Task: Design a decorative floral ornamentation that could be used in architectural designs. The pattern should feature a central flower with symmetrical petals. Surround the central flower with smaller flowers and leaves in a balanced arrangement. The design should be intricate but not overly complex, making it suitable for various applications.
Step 1658:
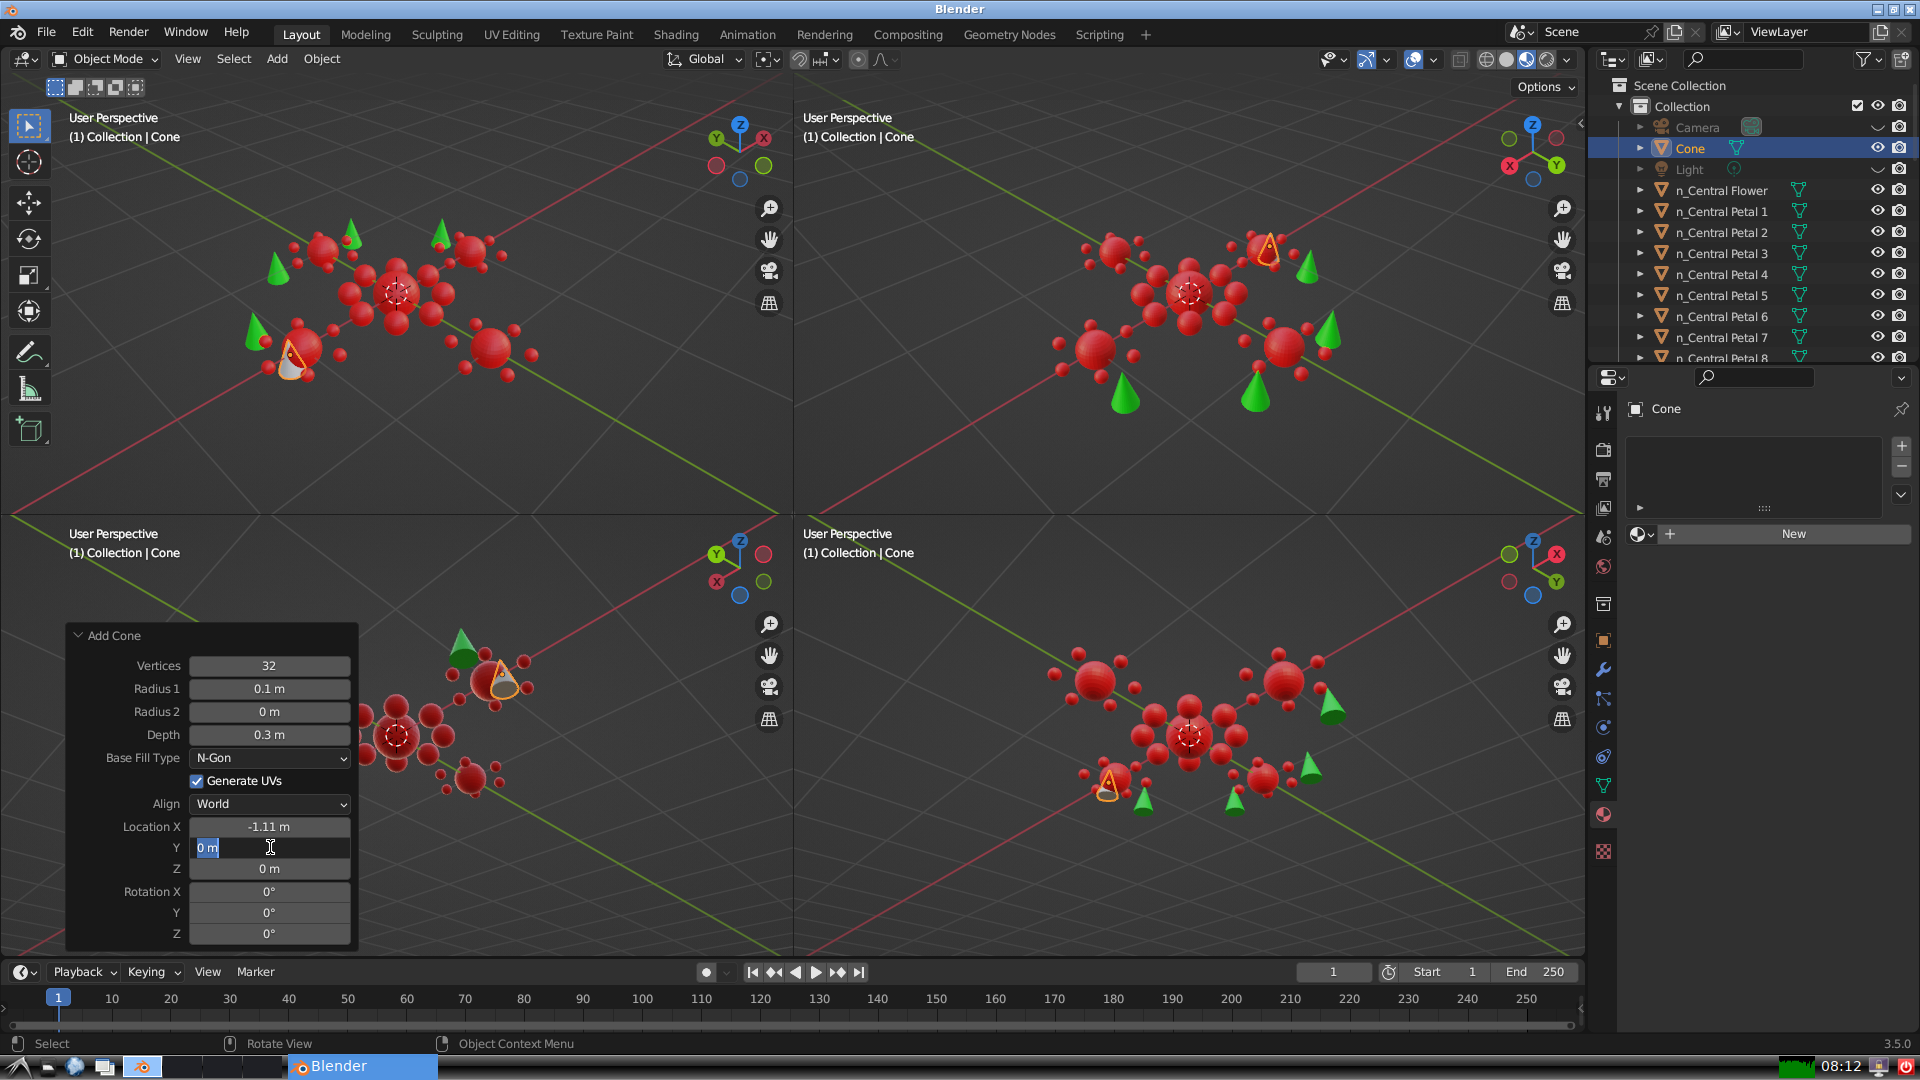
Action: input_text: -0.4592201188381076